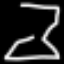
Label: hourglass